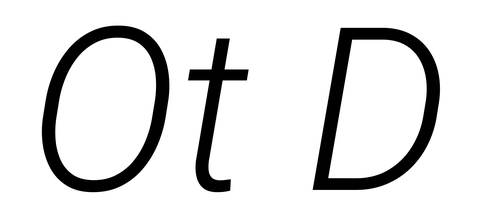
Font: Roboto-Italic_Light_Italic